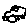
Label: car